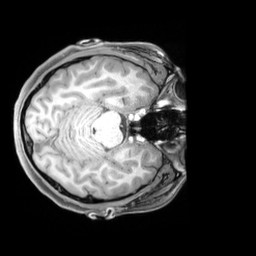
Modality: T1w
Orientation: axial
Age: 20
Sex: female
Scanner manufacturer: siemens
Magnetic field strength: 3 T
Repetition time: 1.97 s
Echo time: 0.00206 s